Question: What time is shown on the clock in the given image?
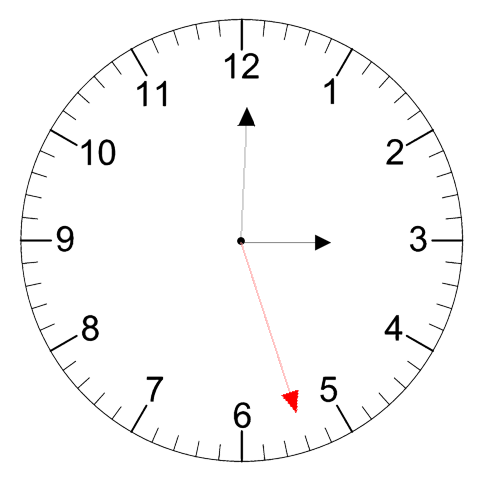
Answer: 03:00:27